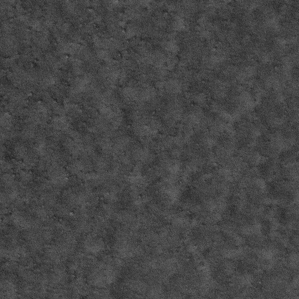
Label: frost